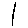
Label: line